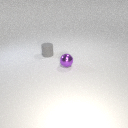
small purple metal sphere to the right of small gray rubber cylinder